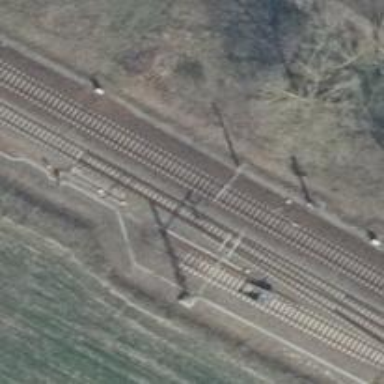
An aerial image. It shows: Milestone along the railway with catenary mast.